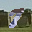
Label: 7